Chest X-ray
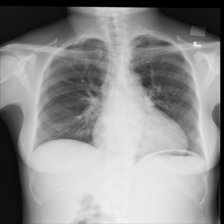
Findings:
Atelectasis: negative
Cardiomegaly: negative
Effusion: negative
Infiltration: negative
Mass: negative
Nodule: negative
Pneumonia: negative
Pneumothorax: negative
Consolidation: negative
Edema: negative
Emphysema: negative
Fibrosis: negative
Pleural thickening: positive
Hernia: negative